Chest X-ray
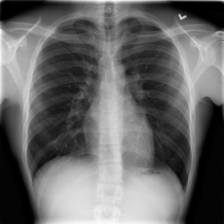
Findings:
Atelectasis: positive
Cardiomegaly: negative
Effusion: negative
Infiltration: negative
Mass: negative
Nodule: negative
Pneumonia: negative
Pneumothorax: negative
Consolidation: negative
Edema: negative
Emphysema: negative
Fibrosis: negative
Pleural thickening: negative
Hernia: negative